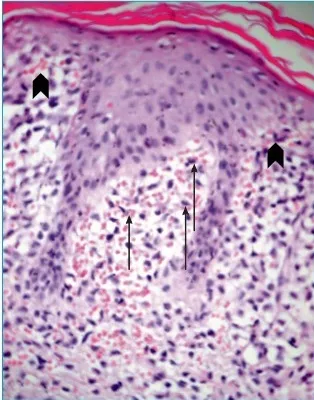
Dense infiltrate of neoplastic cells in papillary dermis (straight arrows) with sparse epidermal infiltration (arrowheads) accompanied by extravasated erythrocytes (hematoxylin and eosin; original magnification, X400).
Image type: pathology (h&e)